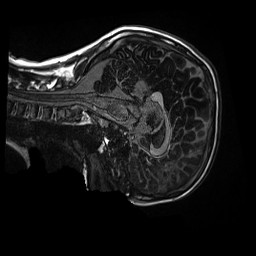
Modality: MP2RAGE
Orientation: sagittal
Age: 11
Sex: male
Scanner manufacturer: siemens
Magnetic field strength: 3 T
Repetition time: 4 s
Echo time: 0.00303 s